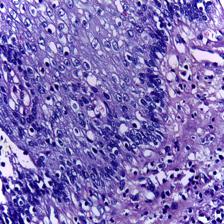
Diagnosis: Normal